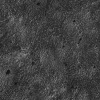
Atmospheric dust classification: not_dusty